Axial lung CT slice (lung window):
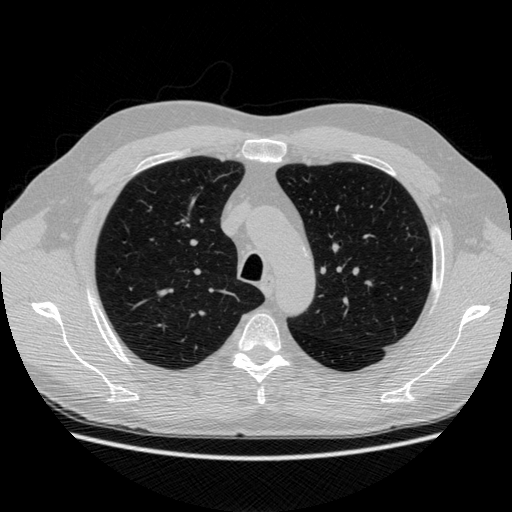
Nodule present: no